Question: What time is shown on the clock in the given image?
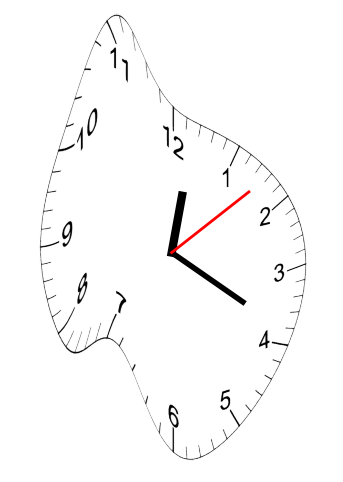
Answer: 12:19:08